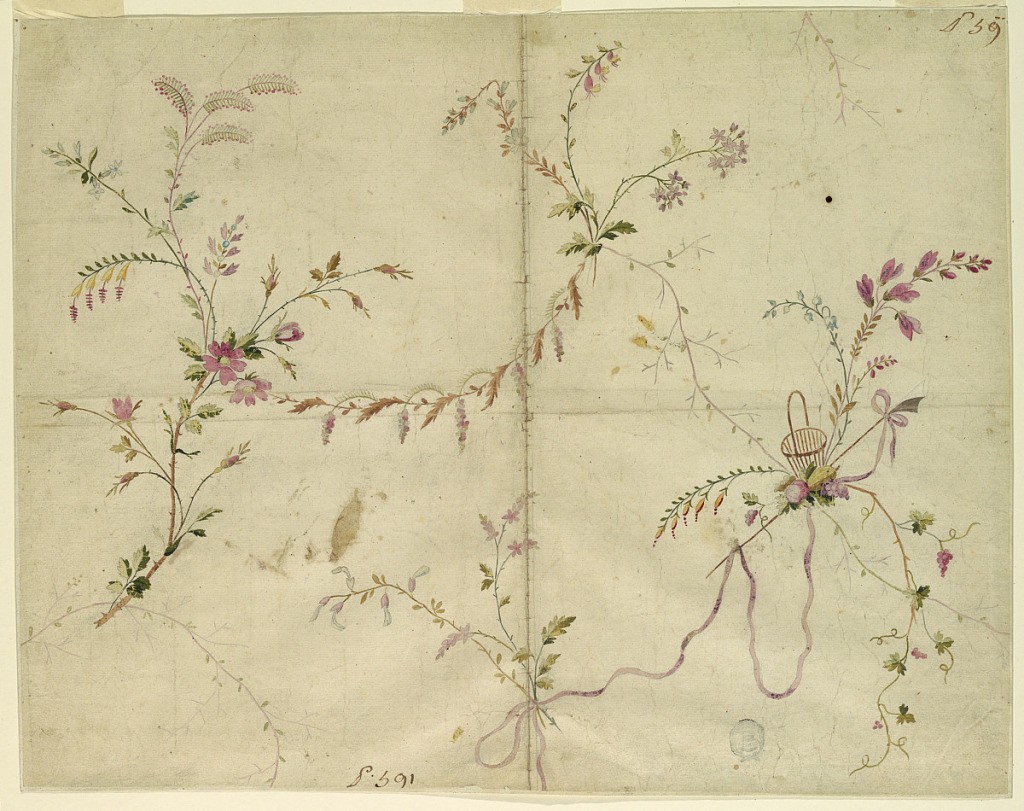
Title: Design for the Embroidery of a Lady's Dress, Pattern 591, of the "Fabrique de St. Ruf"
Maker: Fabrique de Saint Ruf, Lyon, France
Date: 1785–1790
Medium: Graphite, brush and gouache
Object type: Drawing
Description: One repeat is shown, consisting of a flower bough and a trophy composed of fruit, a basket, a shepherd's shovel, flower boughs. Bunches of flower boughs are shown in the interval in a vertical row. These motifs are connected by a garland, a bough, a ribbon, respectively.